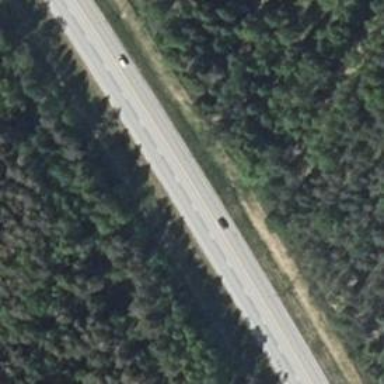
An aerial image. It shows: Asphalt road designated as trunk highway.